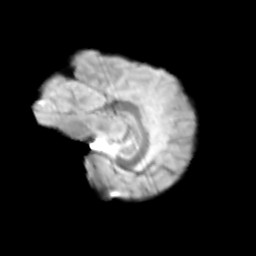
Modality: T2w
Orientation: sagittal
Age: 11
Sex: female
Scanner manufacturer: siemens
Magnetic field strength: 3 T
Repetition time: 3.8 s
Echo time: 0.07 s